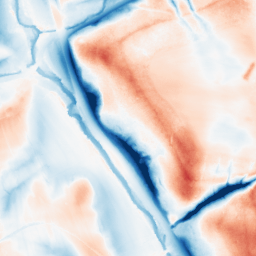
Category: classical
Decomposition family: gaussian_anisotropic
Decomposition parameters: sigma_x: 20
sigma_y: 10
Upsampling method: bspline
Upsampling parameters: scale: 8
Upsampling scale: 8